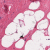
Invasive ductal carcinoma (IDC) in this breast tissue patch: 0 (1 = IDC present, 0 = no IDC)